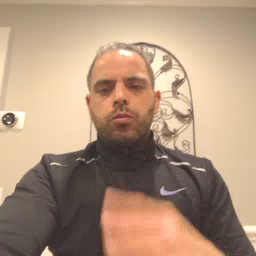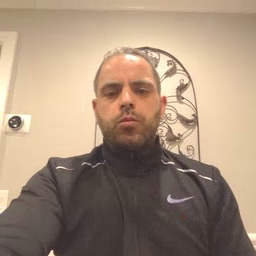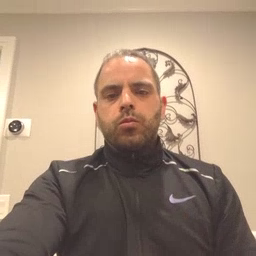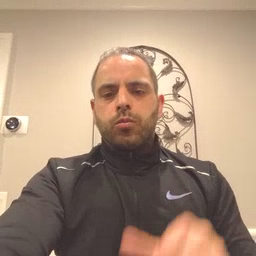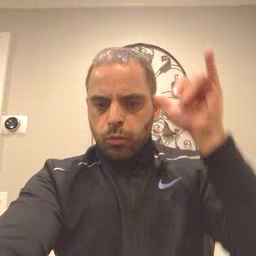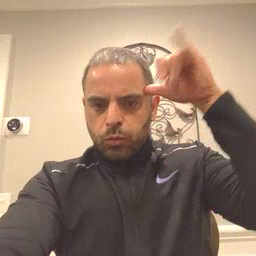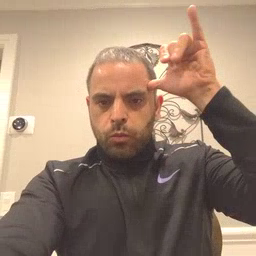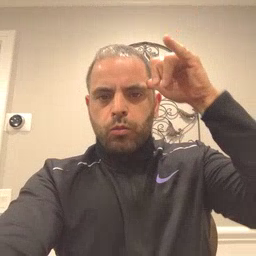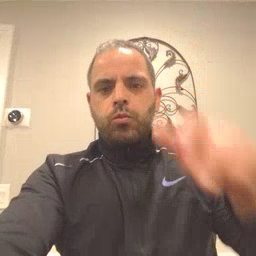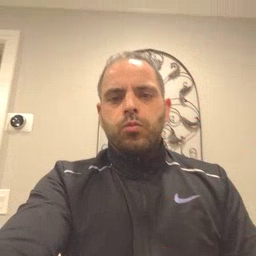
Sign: cow